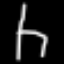
Label: chair